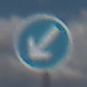
Verkehrszeichen: VorgeschriebeneVorbeifahrtLinks
Umgebung: Outdoor, Nature
Tageszeit: Midday
Wetter: PartlyCloudy
Licht: Natural
Jahreszeit: NotSpecified
Kontrast: HighContrast